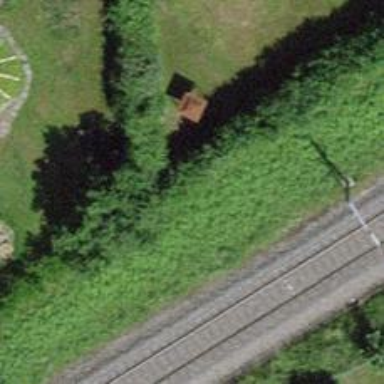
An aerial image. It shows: Hedge barrier.